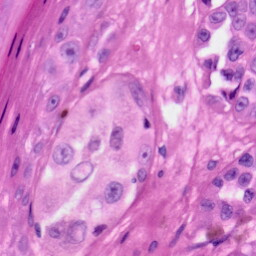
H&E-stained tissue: Skin